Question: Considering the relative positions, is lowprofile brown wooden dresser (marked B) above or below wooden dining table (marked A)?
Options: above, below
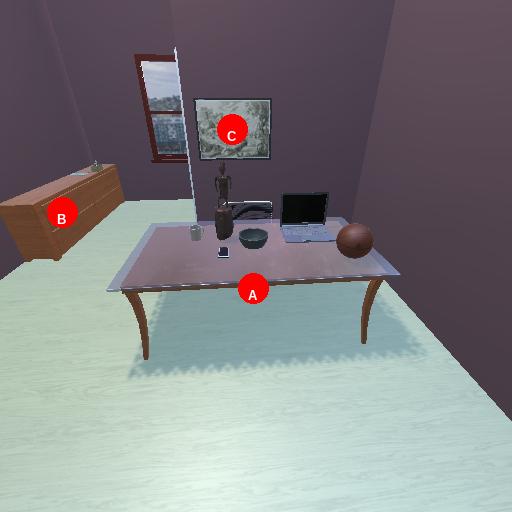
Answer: above